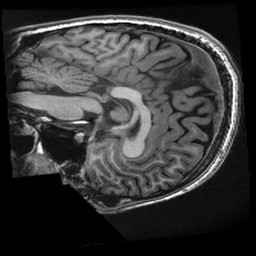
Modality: T1w
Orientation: sagittal
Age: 24
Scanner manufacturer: ge
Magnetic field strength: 3 T
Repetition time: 0.008248 s
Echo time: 0.003108 s